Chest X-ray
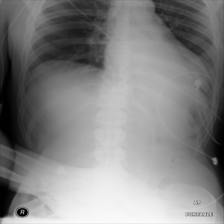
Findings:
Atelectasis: positive
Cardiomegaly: negative
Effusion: negative
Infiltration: positive
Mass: negative
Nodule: negative
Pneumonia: negative
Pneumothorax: negative
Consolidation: negative
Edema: negative
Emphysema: negative
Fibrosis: negative
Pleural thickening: negative
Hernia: negative